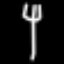
Label: fork